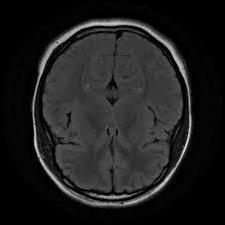
Label: notumor